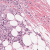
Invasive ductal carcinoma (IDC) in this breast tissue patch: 1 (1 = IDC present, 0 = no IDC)